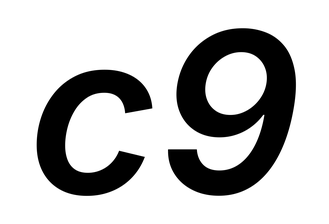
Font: Inter-Italic_SemiBold_Italic